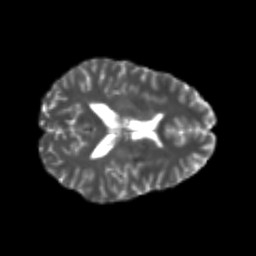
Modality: T2w
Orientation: axial
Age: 26
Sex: female
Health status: healthy
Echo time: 0.074 s